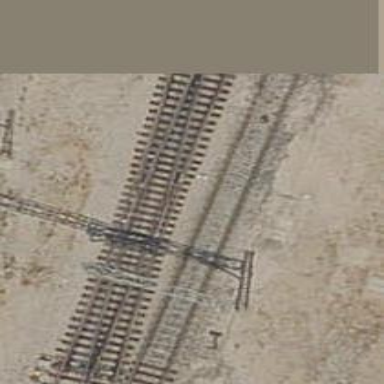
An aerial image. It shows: Railway siding with rails.